Question: Hi i just included the latest verison of 'fontawesome' css , downloaded zip , extracted into vendor/ and linked in html, i can see link is ok from page source i can click and see the file opening ('font-awesome.min.css')
'''
<link href='/vendor/fontawesome/css/font-awesome.min.css' rel='stylesheet'>
'''
But it doesn't shows the icons in html!
> I see blank square instead of the icon
How is this possible?
If i use the old version of fontawesome i can see fonts!!
I looked at fonts and they are there in fonts/ folder so i can't see the problem :(

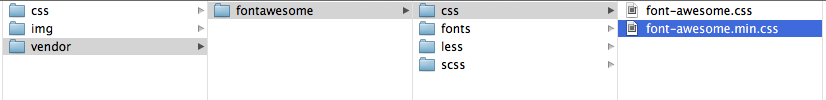
Answer: Have you upgraded from 3 to 4? If so, the syntax has changed completely. What used to be:
'''
<i class="icon-name"></i>
'''
Is now:
'''
<i class="fa fa-icon-name"></i>
'''
Refer to <URL> for more info.